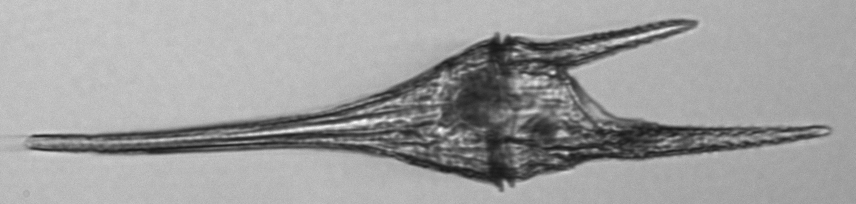
Label: Tripos_furca